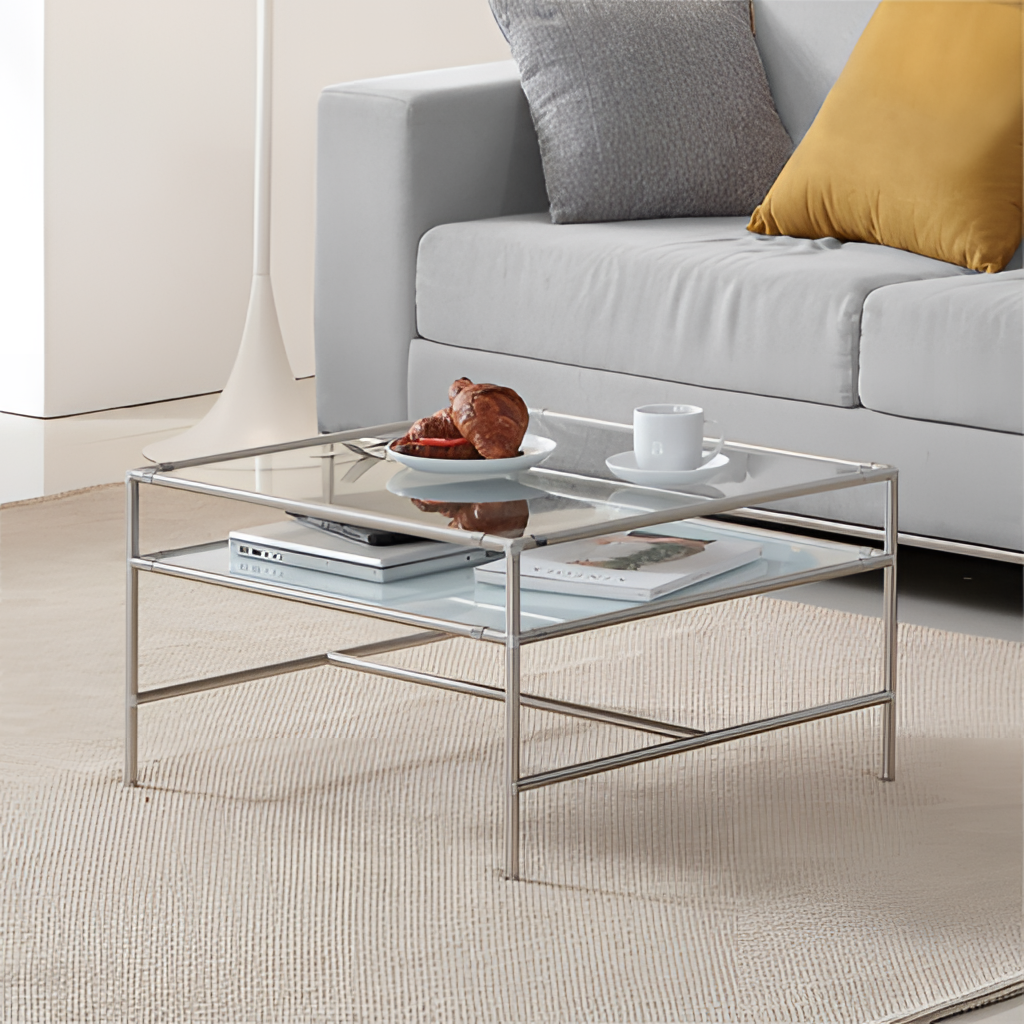
living room, metal coffee table, white paint wallpaper, with solid pattern, white fabric flooring, with ribbed pattern, modern